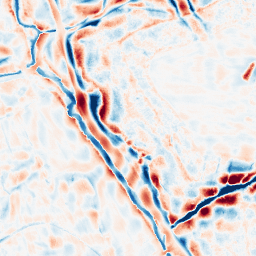
Category: wavelet
Decomposition family: wavelet_biorthogonal
Decomposition parameters: wavelet: bior5.5
level: 4
Upsampling method: regularized
Upsampling parameters: scale: 4
lambda_reg: 0.01
Upsampling scale: 4